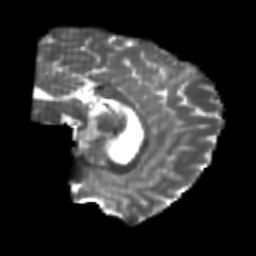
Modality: T2w
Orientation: sagittal
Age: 21
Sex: male
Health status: healthy
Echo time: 0.074 s